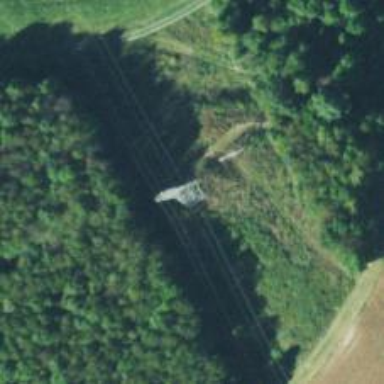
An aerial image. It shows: Lattice structure tower used for power distribution.